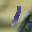
Label: 1